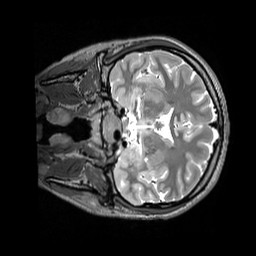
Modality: T2w
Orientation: coronal
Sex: female
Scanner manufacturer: siemens
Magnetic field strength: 3 T
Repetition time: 3.2 s
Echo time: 0.409 s